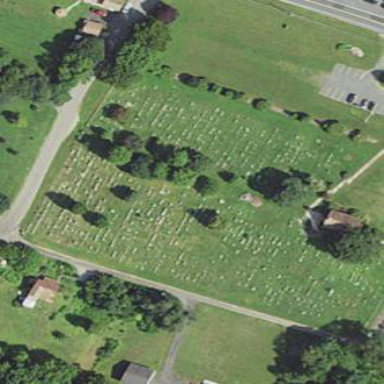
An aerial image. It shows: Graveyard.